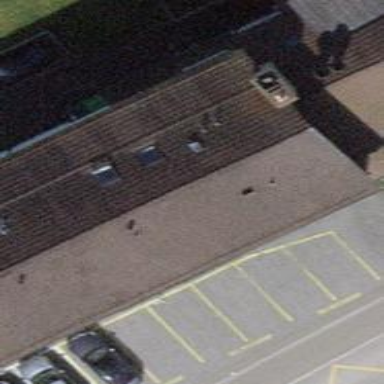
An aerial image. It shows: Healthcare centre.